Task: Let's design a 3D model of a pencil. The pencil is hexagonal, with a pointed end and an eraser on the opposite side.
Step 145:
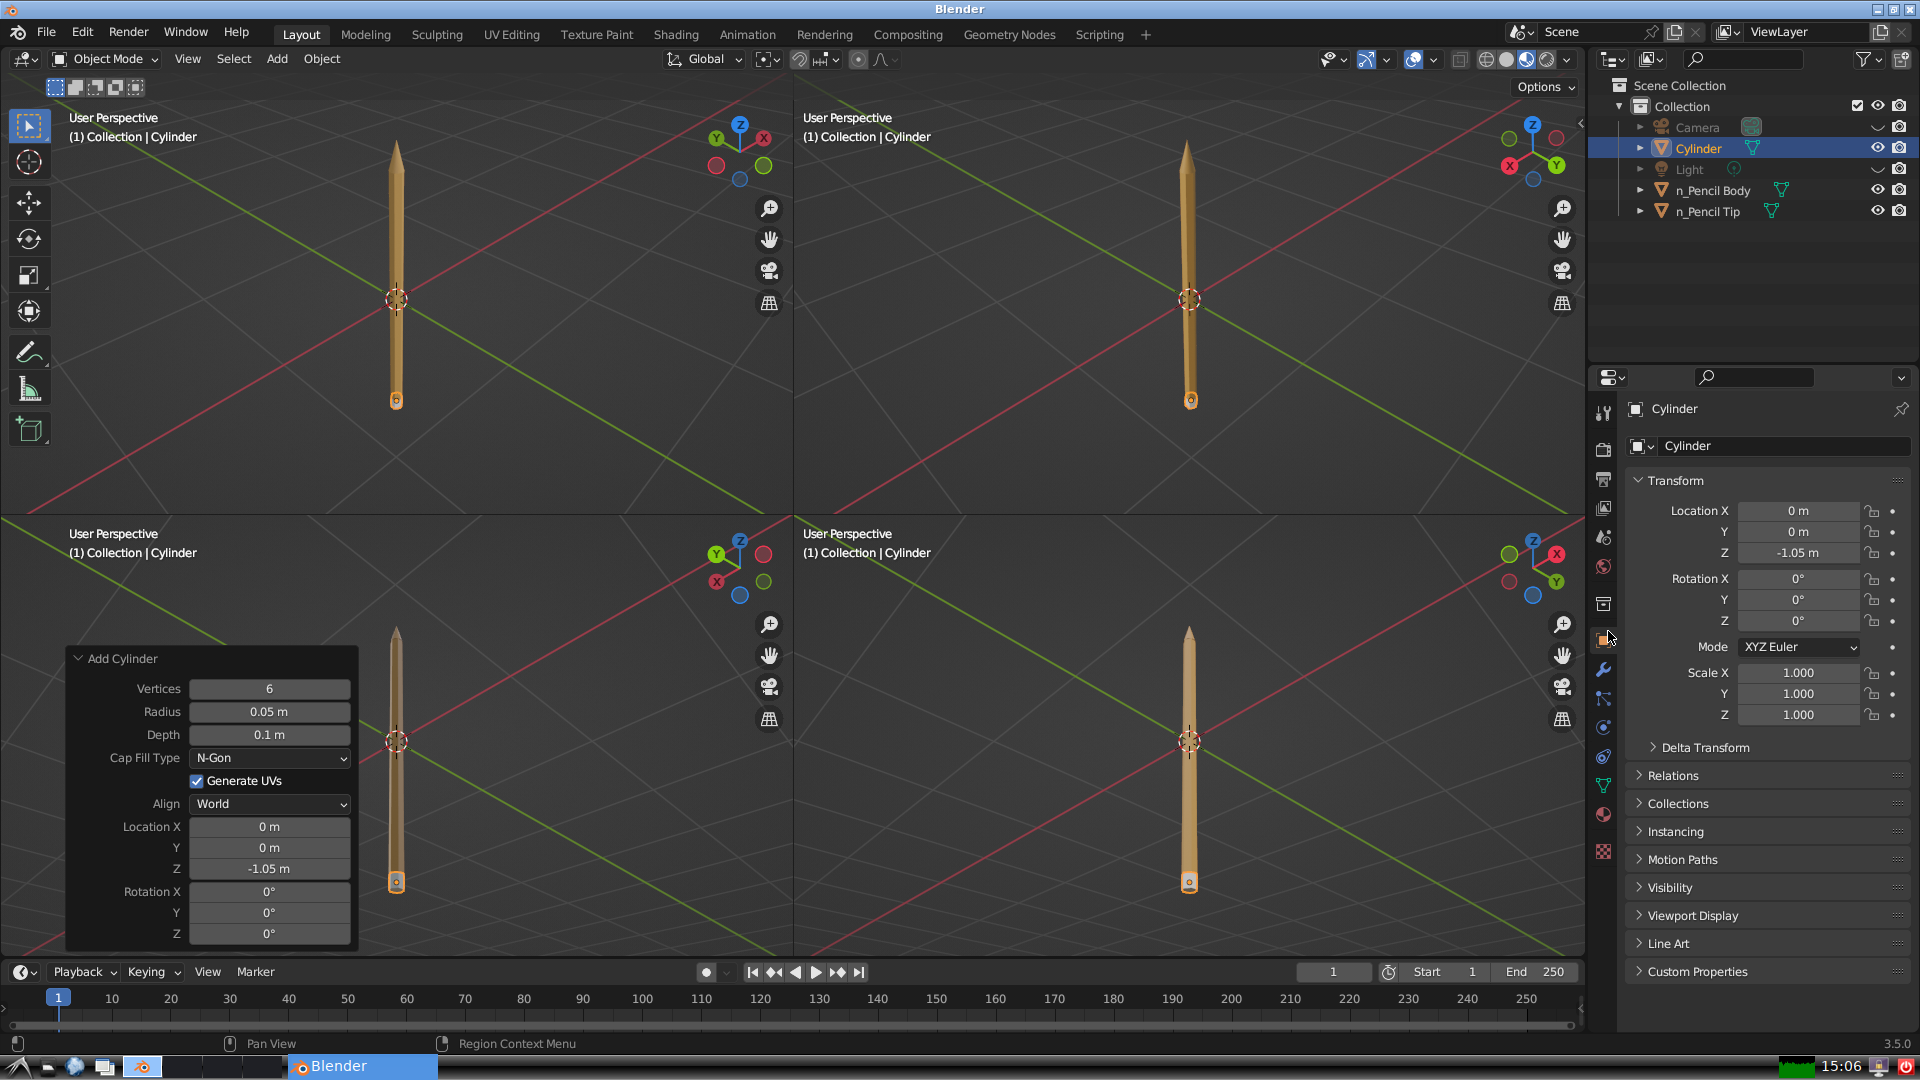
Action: {"mouse_move": [1732, 445]}